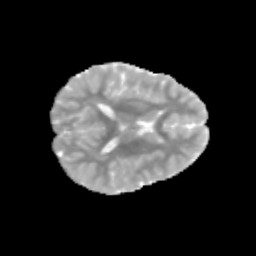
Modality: MD
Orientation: axial
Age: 10
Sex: female
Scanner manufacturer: siemens
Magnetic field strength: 3 T
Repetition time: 3.8 s
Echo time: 0.07 s